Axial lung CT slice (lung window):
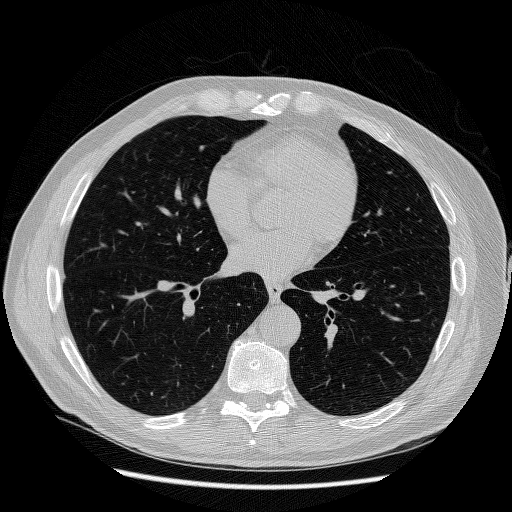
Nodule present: no